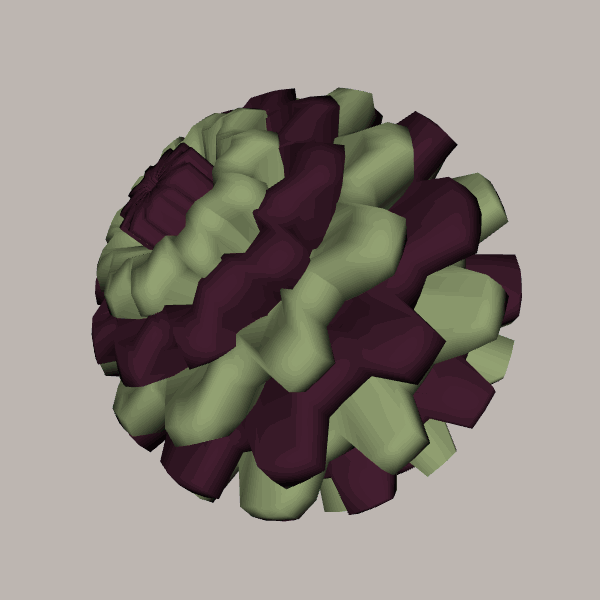
Background: light